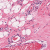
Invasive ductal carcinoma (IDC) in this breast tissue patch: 0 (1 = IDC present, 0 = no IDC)